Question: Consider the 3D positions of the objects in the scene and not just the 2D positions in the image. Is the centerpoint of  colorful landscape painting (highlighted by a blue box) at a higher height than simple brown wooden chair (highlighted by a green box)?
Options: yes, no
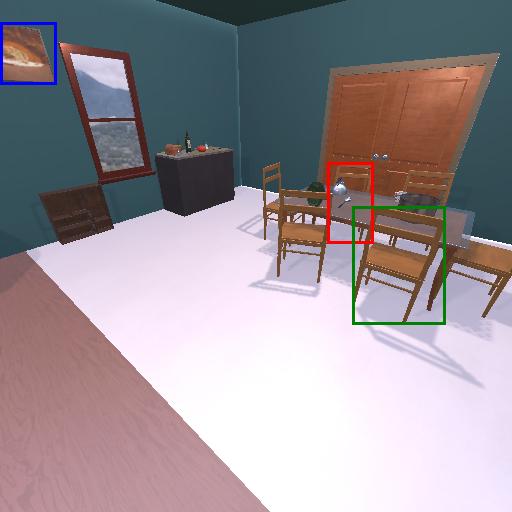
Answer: yes